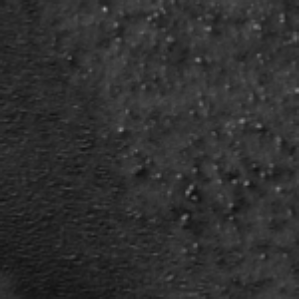
Label: frost